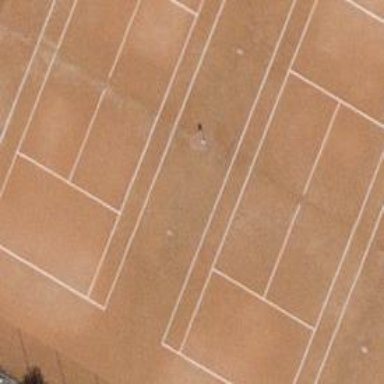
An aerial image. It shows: Tennis court on pitch.